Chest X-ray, PA view. Patient: 49 years old, sex M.
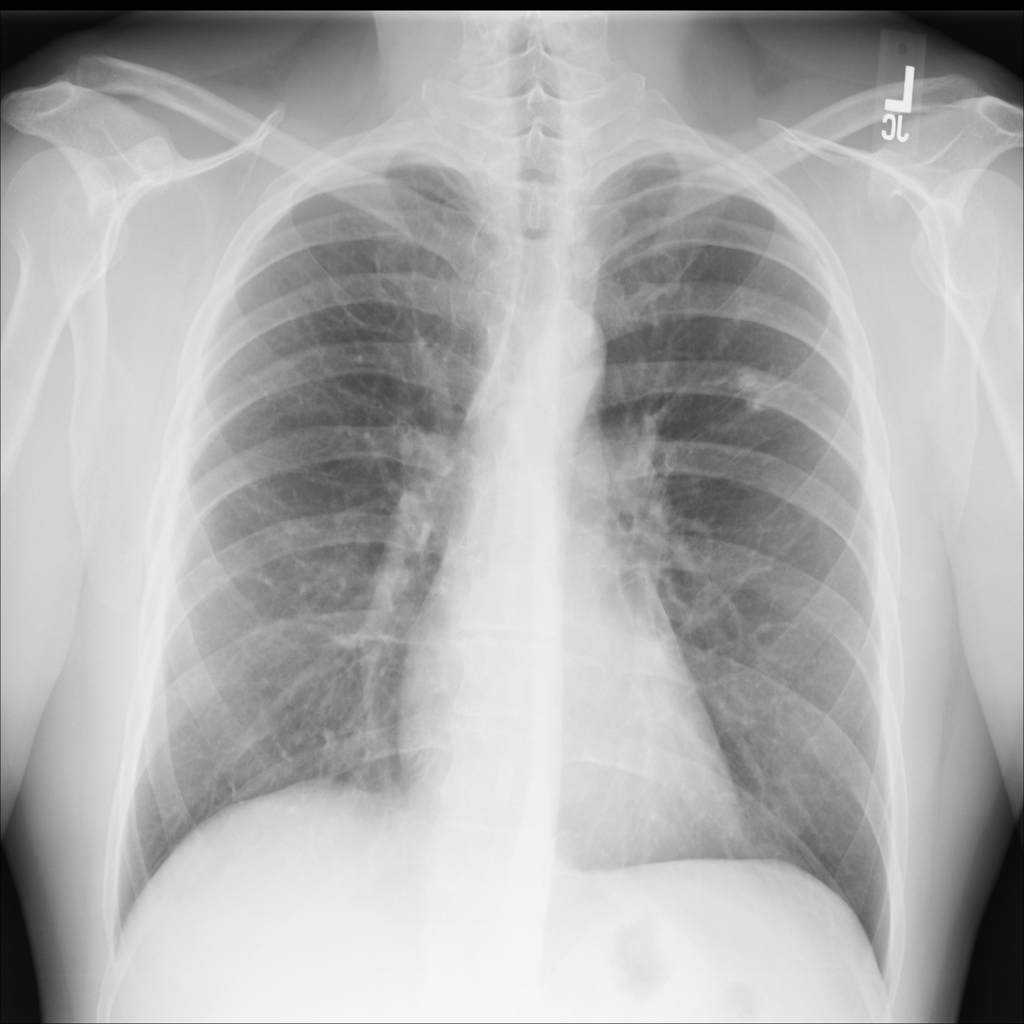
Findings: Nodule